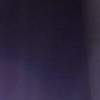
Label: space